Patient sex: M
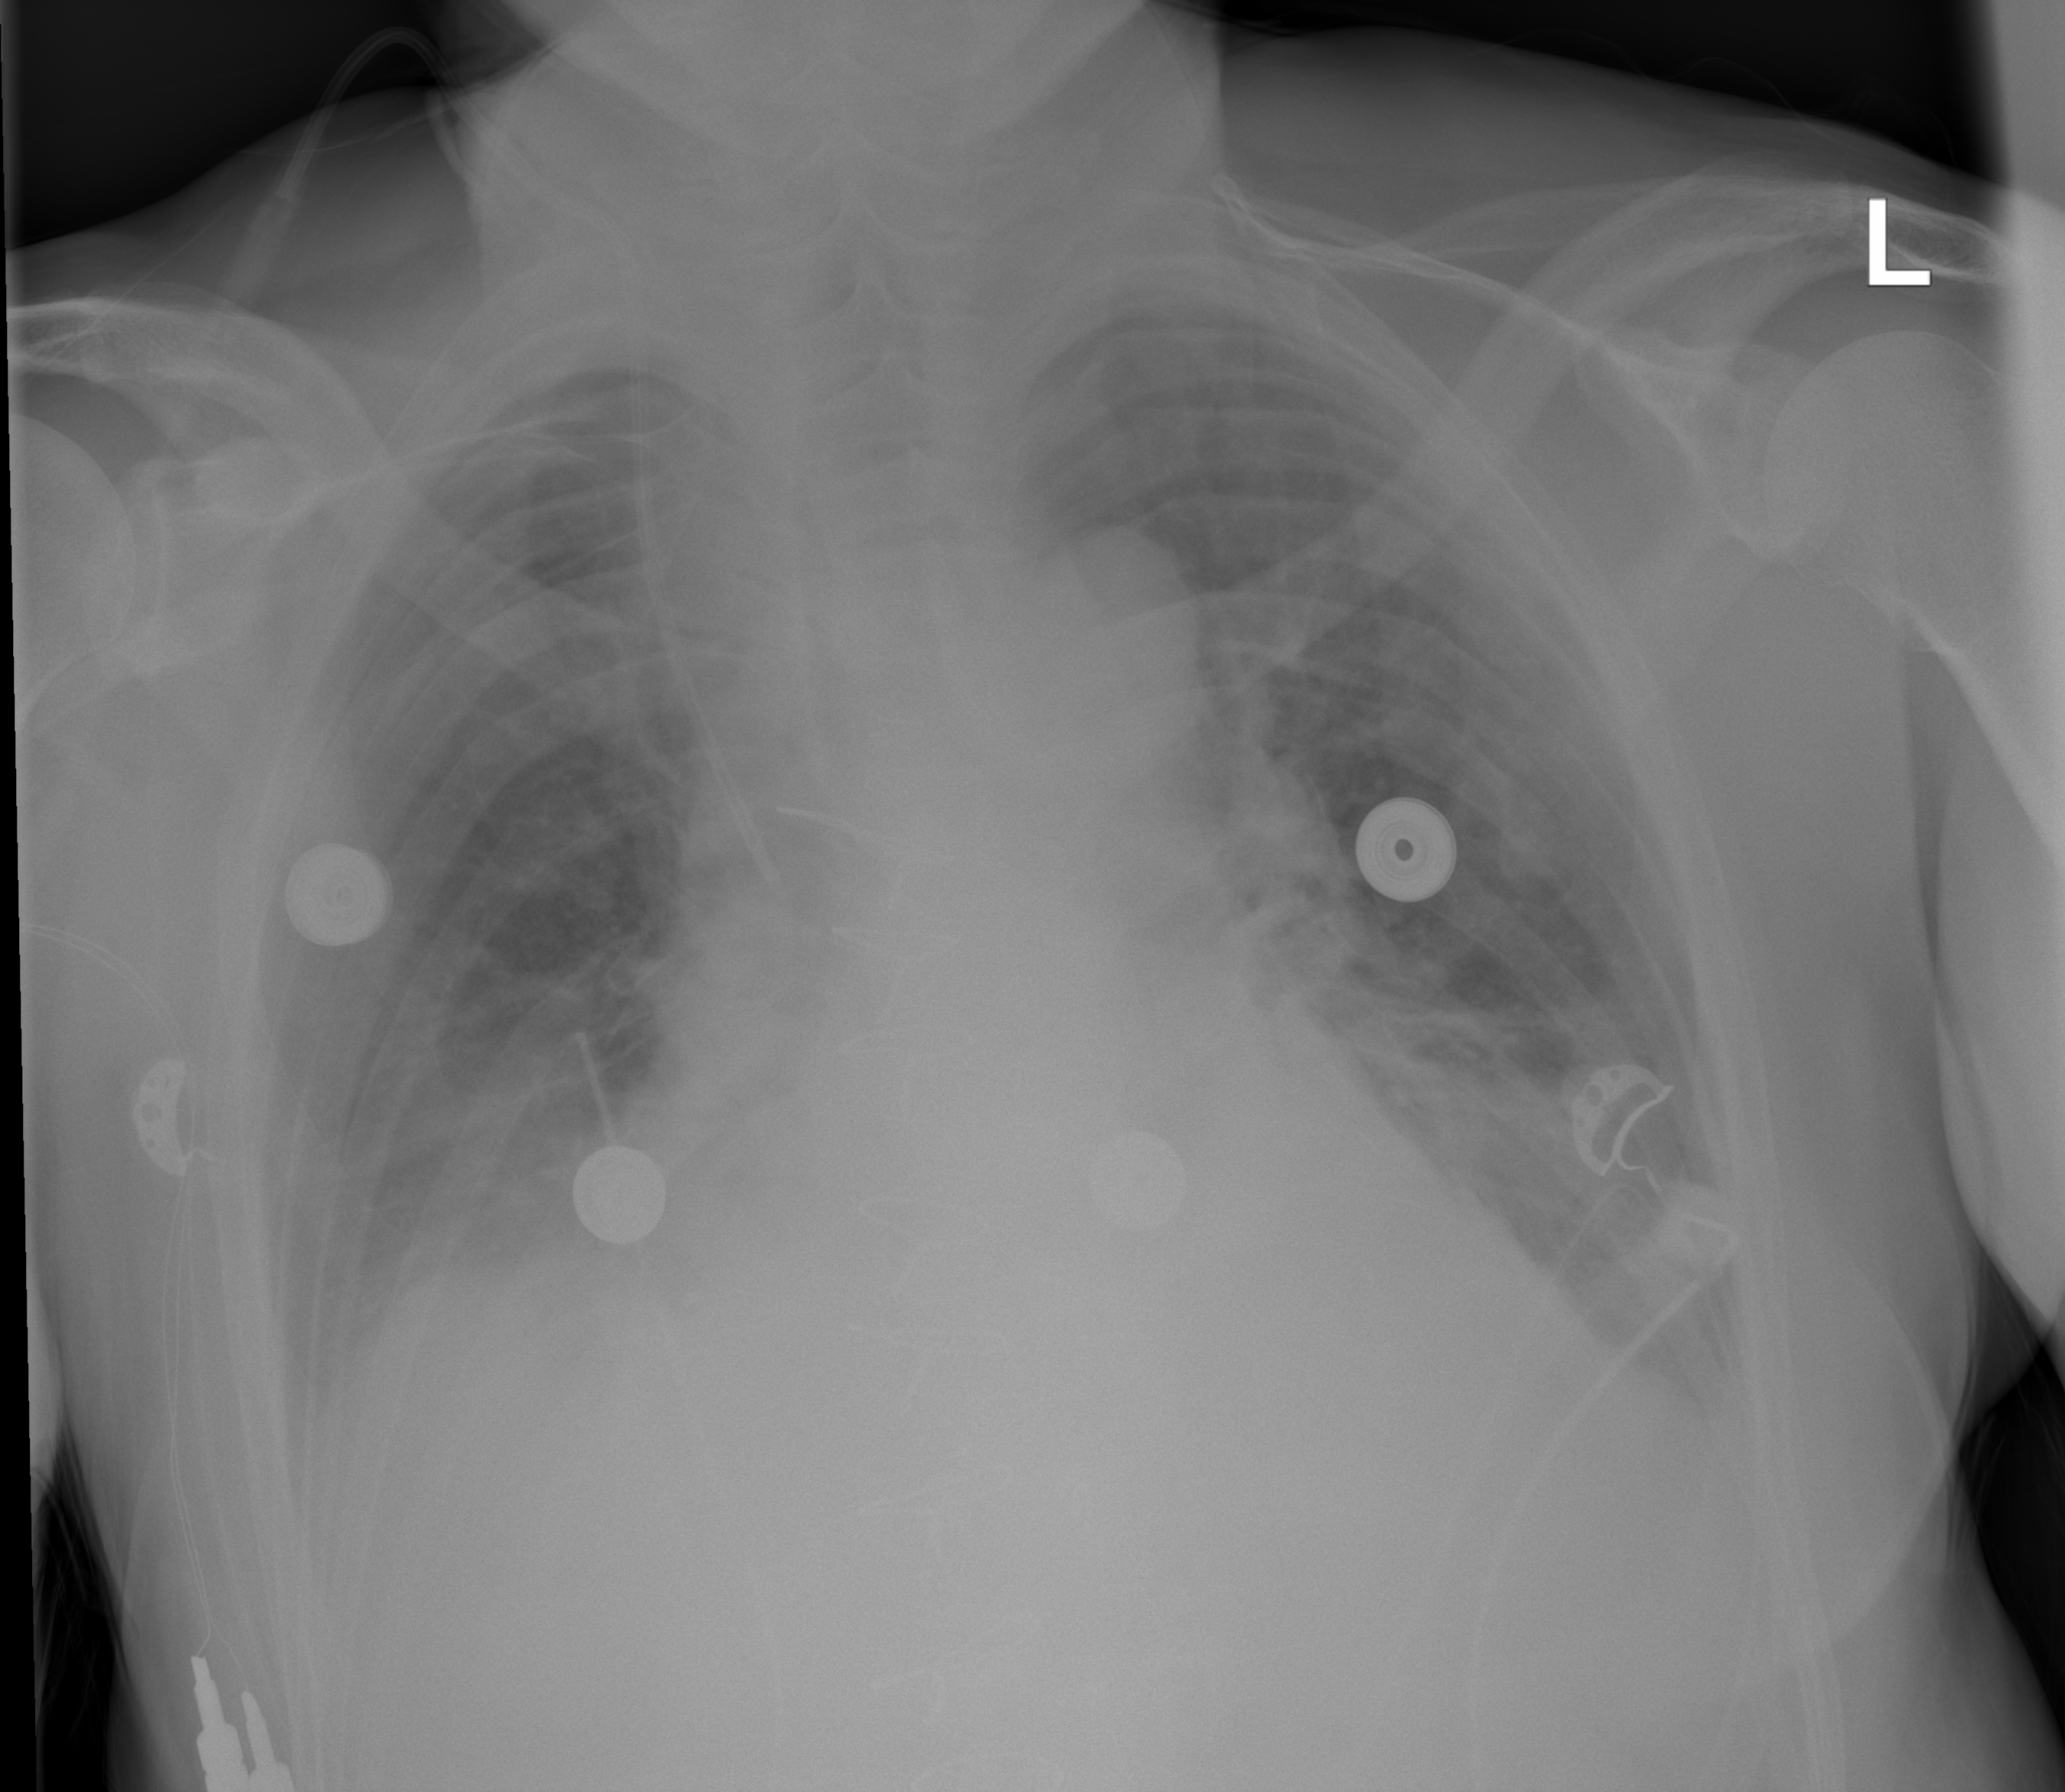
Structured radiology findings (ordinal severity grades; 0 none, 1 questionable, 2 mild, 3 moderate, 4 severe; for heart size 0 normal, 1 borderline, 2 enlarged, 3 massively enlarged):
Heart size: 2
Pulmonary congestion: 3
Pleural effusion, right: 3
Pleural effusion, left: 2
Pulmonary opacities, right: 2
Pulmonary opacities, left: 2
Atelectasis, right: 2
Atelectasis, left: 2